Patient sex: M
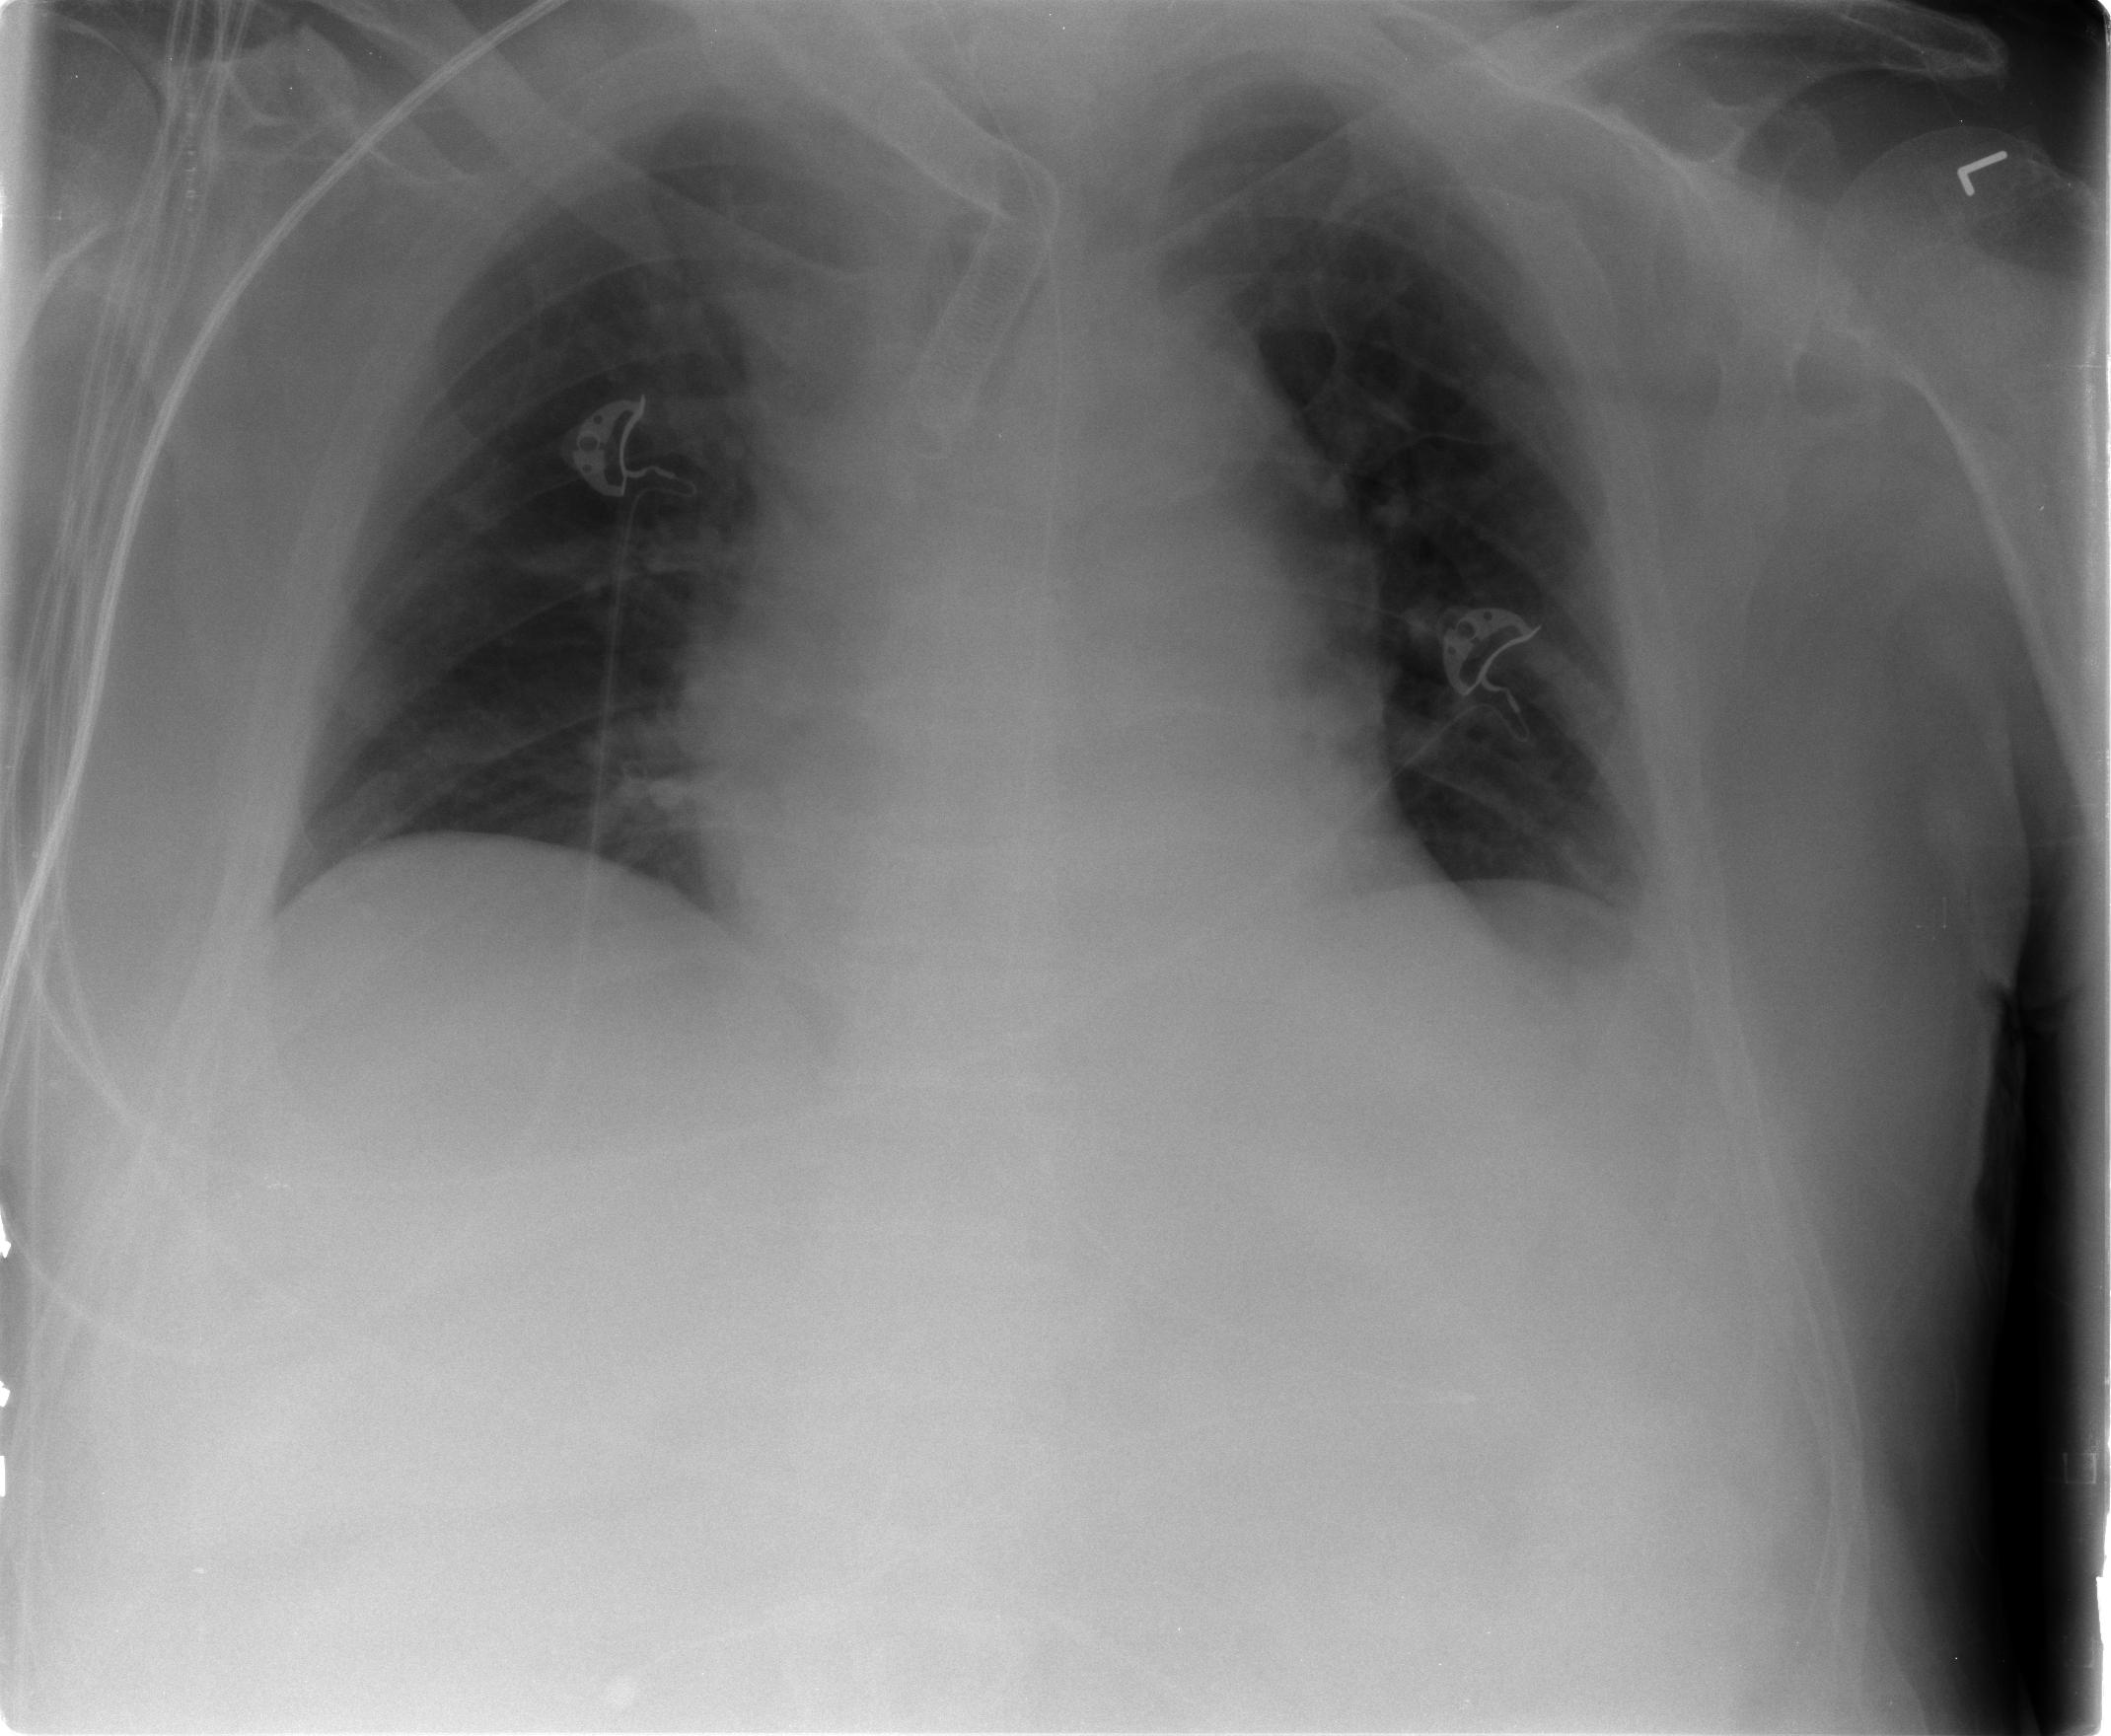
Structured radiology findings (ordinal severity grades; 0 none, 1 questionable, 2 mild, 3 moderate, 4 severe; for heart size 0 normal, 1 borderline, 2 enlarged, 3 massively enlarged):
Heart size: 2
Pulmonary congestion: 2
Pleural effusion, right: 1
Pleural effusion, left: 2
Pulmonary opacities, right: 0
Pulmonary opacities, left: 0
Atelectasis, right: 2
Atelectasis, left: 2